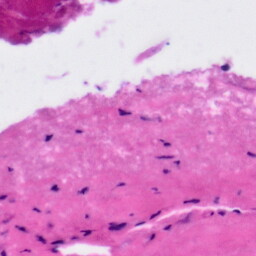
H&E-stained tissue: Tonsil